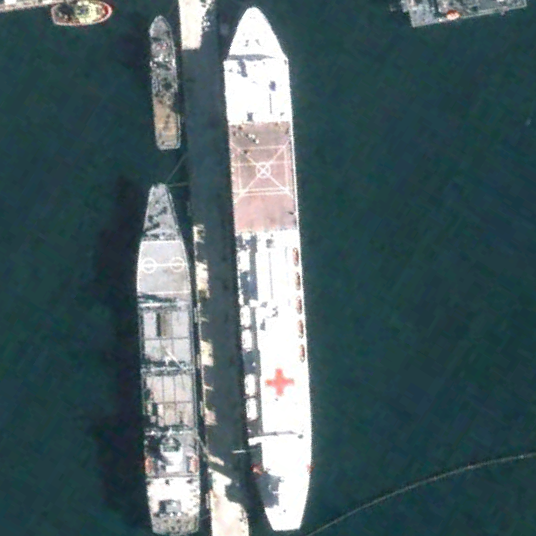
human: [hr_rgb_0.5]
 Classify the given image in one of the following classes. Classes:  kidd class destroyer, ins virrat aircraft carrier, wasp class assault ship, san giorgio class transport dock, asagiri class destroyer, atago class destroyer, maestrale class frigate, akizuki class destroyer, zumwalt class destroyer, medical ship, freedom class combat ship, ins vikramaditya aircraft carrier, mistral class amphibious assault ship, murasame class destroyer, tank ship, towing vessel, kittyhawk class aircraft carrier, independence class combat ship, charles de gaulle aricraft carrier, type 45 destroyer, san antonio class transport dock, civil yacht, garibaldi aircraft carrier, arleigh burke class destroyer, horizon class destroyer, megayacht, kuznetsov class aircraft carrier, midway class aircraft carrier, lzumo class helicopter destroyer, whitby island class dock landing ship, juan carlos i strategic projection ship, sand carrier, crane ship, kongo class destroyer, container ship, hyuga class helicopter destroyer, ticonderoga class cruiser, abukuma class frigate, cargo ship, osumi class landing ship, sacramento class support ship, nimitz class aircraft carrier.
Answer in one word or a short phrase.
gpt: Medical ship